Question: Hi I have a page that lets a user view results for a certain tournament and round

User will select sport then tournament is populated based on sport selection then user will select round which is populated based on tournament selection
When all is done user press Submit button which will look up the results for the result based on tournament and round selected
My code is working great:
'''
<script type="text/javascript">
$(document).ready(function()
{
$(".sport").change(function()
{
var id=$(this).val();
var dataString = 'id='+ id;
$.ajax
({
type: "POST",
url: "get_sport.php",
dataType : 'html',
data: dataString,
cache: false,
success: function(html)
{
$(".tournament").html(html);
}
});
});
$(".tournament").change(function()
{
var id=$(this).val();
var dataString = 'id='+ id;
$.ajax
({
type: "POST",
url: "get_round.php",
data: dataString,
cache: false,
success: function(html)
{
$(".round").html(html);
}
});
});
});
</script>
'''
'''
<label>Sport :</label>
<form method="post">
<select name="sport" class="sport">
<option selected="selected">--Select Sport--</option>
<?php
$sql="SELECT distinct sport_type FROM events";
$result=mysql_query($sql);
while($row=mysql_fetch_array($result))
{
?>
<option value="<?php echo $row['sport_type']; ?>"><?php echo $row['sport_type']; ?></option>
<?php
}
?>
</select>
<label>Tournamet :</label> <select name="tournament" class="tournament">
<option selected="selected">--Select Tournament--</option>
</select>
<label>Round :</label> <select name="round" class="round">
<option selected="selected">--Select Round--</option>
</select>
<input type="submit" value="View Picks" name="submit" />
</form>
'''
'''
if($_POST['id'])
{
$id=$_POST['id'];
$sql="SELECT DISTINCT round FROM events WHERE tournament='$id'";
$result=mysql_query($sql);
?>
<option selected="selected">Select Round</option><?php
while($row=mysql_fetch_array($result)){
?>
<option value="<?php echo $row['round'] ?>"><?php echo $row['round'] ?></option>
<?php
}
}
?>
'''
Sport=>Football; Tournament=>EPL; Round=>5;
Assuming the above is selected when the user clicks submit the code will query 'select results from someTable Where sport='Football' AND...'
I get the data from the selectboxes by using a simple php 'isset()' function
'''
if(isset($_POST['submit'])){
echo $sport=$_POST['sport'];
echo $tour=$_POST['tournament'];
echo $round=$_POST['round'];
:
:
'''
Now my problem is when is clicked everything works BUT the form gets reloaded, which is what I don't want
Im looking for an AJAX equivalent of isset() or a way for the data to be submitted
Any ideas/help will greatly be appreciated
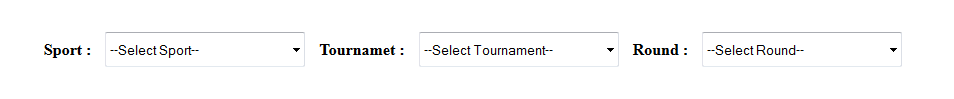
Answer: There is a different ways to avoid the reload of a submit form.
A solution would be to handle the submit action of the form and return 'false' ( <URL>
You can also replace the input type submit for an input type button (or button), and handle the click button action instead of handling the form submit action. This would be an easy workaround to most of your 'form submit' problems, but is a worst solution in the semantic and valid code point of view.